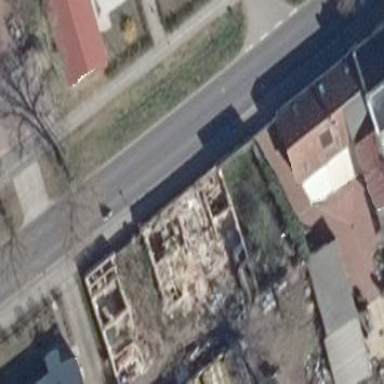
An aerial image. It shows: Ruins of building.